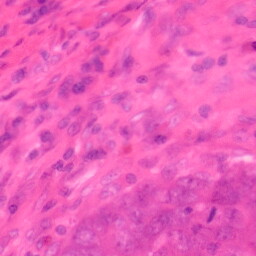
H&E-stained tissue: Colon